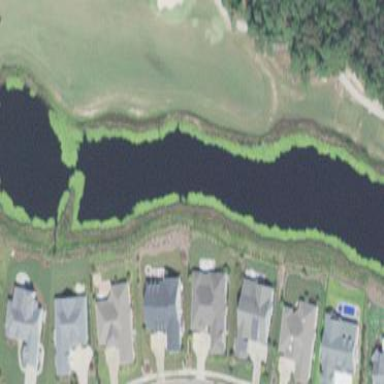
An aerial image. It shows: Water hazard in golf course. The hazard is natural water feature.